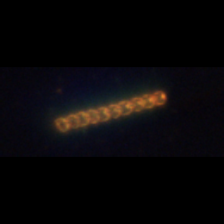
Taxon: Chaetoceros
Group: Diatoms